Question: In my SQL Server table, I'm getting 'closed' status twice. I want to remove the second record.
To remove the second record condition should as below.
> IF First line END_TIME equal to Second-line START_TIME then the second Line should be removed. should only Pick the First Line
Please help me to solve this issue.
Refer to the attached screenshot

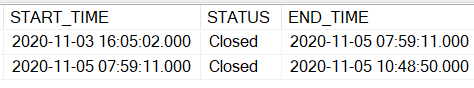
Answer: Maybe you can use a delete based on a join, where you join the table to itself, on columns end_time and start_time.
'''
DELETE t2
FROM MyTable t1
INNER JOIN MyTable t2 on t1.END_TIME = t2.END_TIME
WHERE t1.STATUS = 'Closed'
AND t2.STATUS = 'Closed'
'''
This would delete the record with STATUS = 'Closed' that had a start time that is the same as the closing time of another record. If I understand your scenario correctly, this is what would do the trick. But you would need to elaborate on your exact scenario. And maybe add a transaction that only commits if a single record is affected, because a record with a start time and another record with the same end time might not always be related.